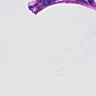
Metastatic tissue present: no